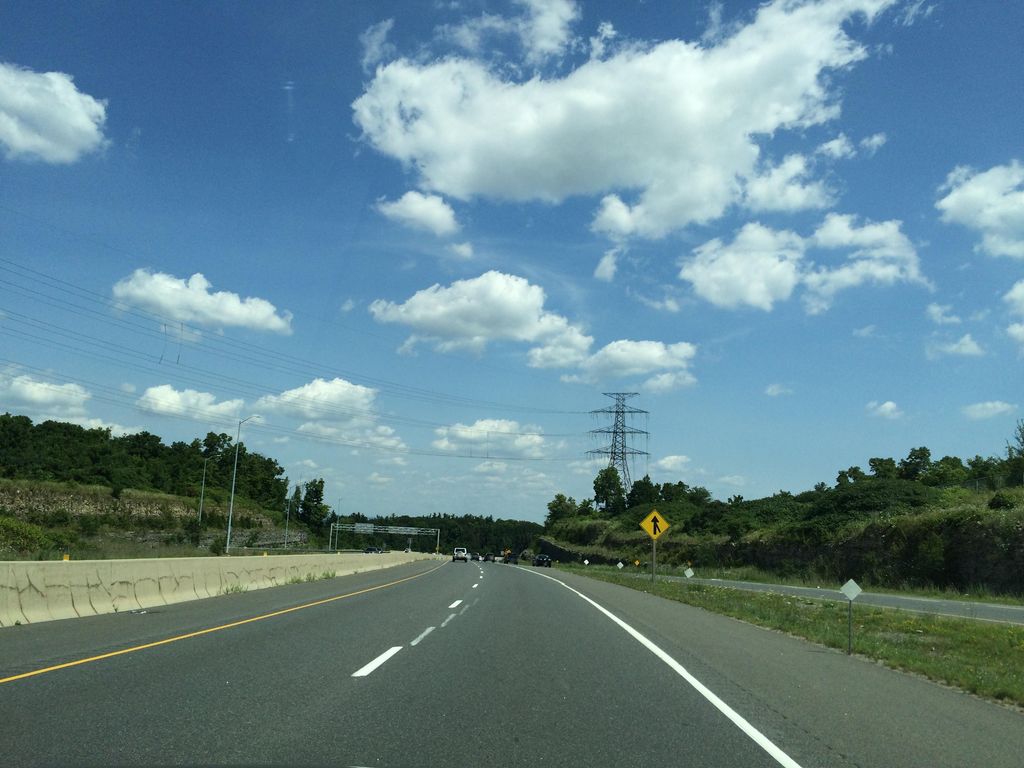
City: hamilton